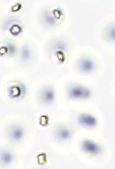
Label: Phaeocystis